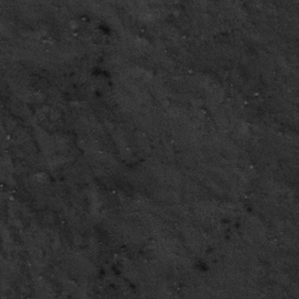
Label: frost